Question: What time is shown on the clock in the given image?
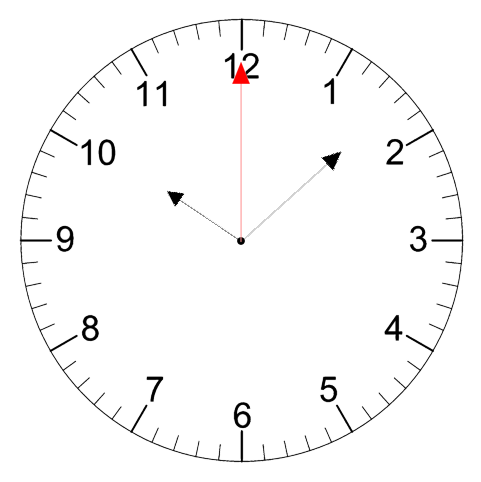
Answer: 10:08:00